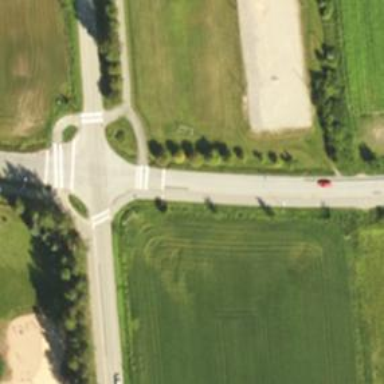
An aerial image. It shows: Marked road crossing.